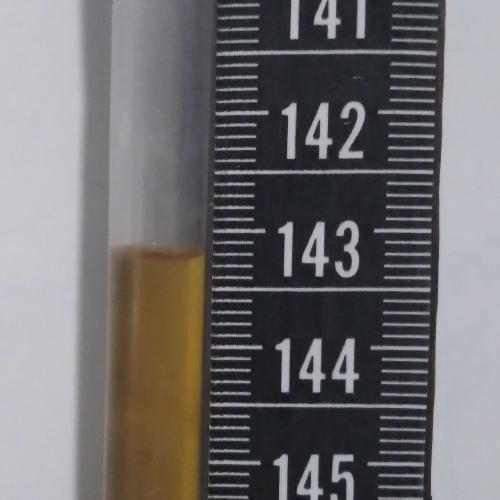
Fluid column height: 143.2 cm